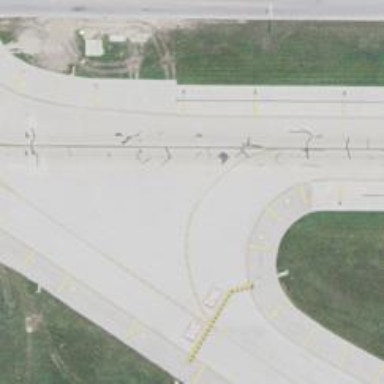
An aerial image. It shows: Image of taxiway at airport.